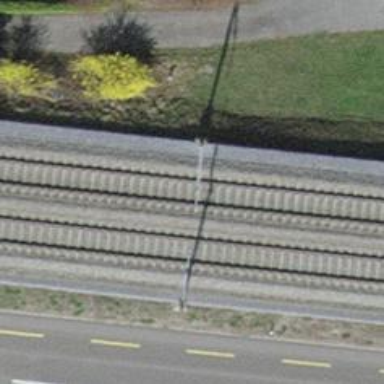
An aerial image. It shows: Railway milestone.